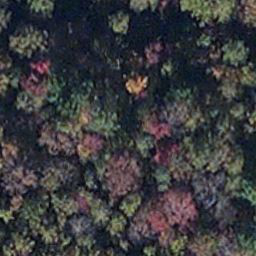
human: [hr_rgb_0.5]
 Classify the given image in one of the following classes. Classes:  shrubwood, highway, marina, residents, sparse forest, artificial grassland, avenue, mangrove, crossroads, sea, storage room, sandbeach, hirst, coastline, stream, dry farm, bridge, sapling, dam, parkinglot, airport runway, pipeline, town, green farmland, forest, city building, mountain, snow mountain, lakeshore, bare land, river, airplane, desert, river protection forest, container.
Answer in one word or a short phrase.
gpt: mangrove